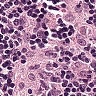
Metastatic tissue present: no